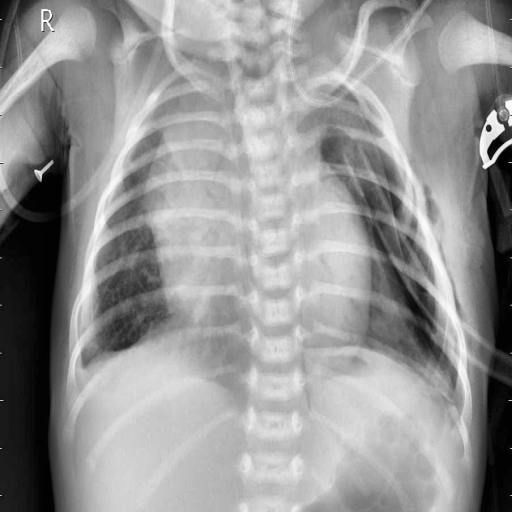
Finding: PNEUMONIA